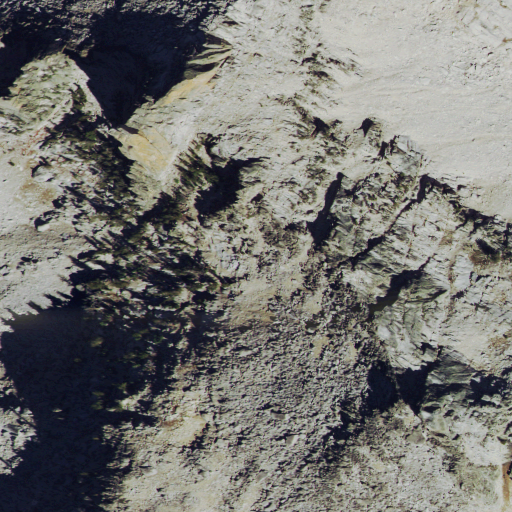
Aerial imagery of mountain in Idaho named The Rakers containing grassland, barren land, snow, and open water